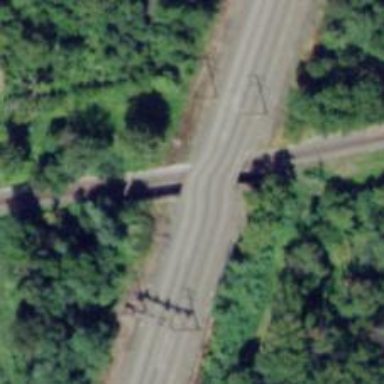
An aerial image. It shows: Railway bridge with electrified contact lines.